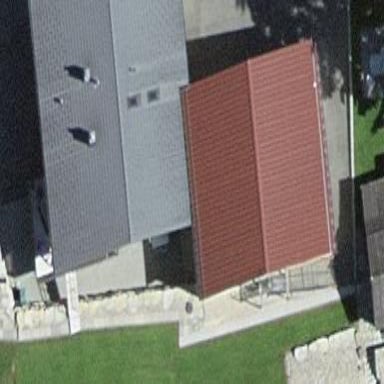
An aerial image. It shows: Garage.